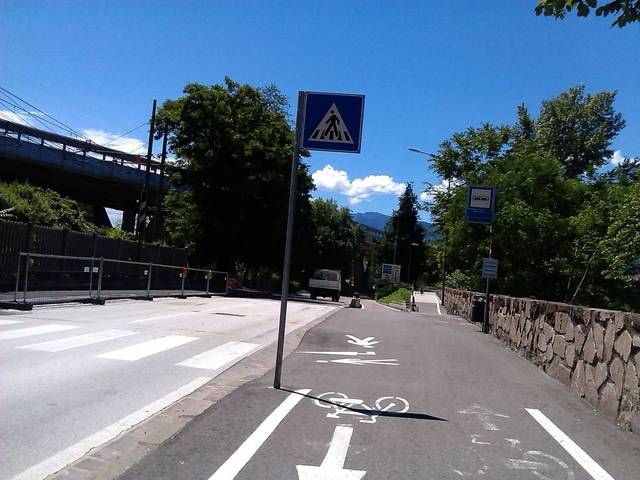
Region: Italy
Coordinates: 46.49, 11.347